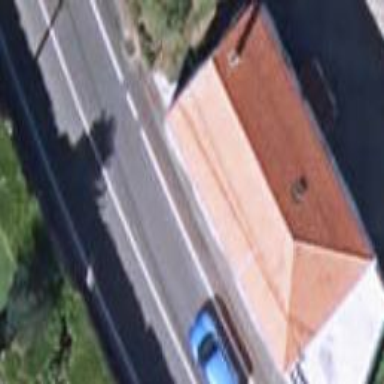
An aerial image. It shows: Simple and straightforward house.